Question:
I got the following problem when i installed the latest version of java(8), everything was ok before
please help!
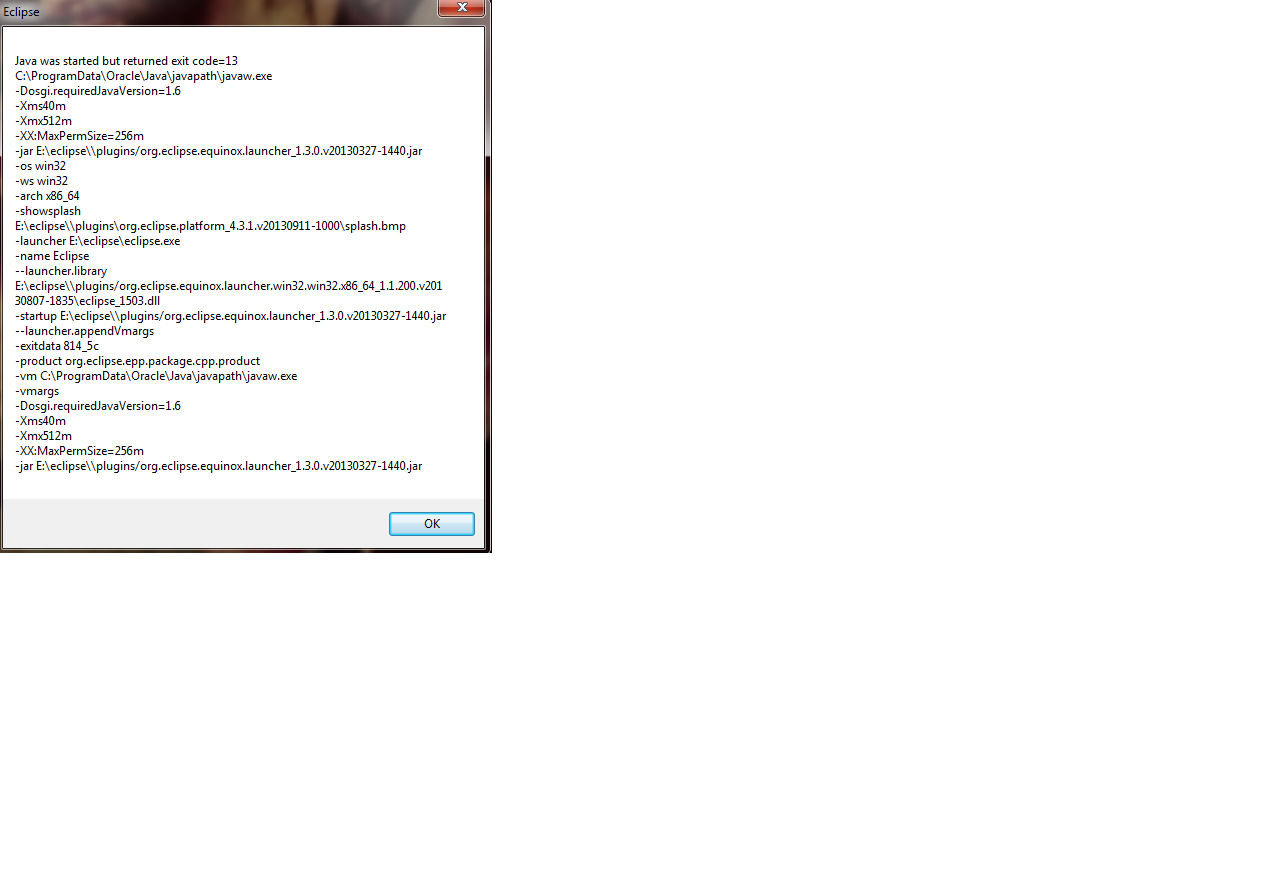
Answer: Fixed by editing the Environment variable PATH, just remove the first line before the semi-colon
its something like C:/ProgramData/Oracle... and add your 64bit java Variable